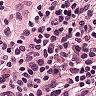
Metastatic tissue present: no